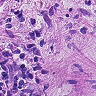
Metastatic tissue present: yes